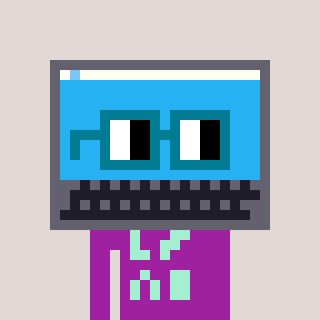
a pixel art character with square dark green glasses, a laptop-shaped head and a magenta-colored body on a warm background